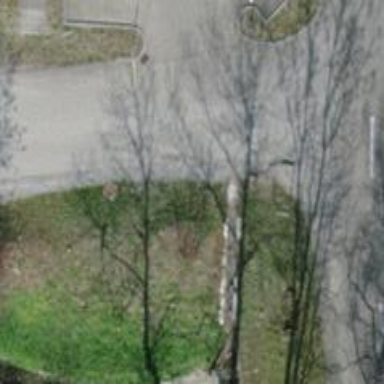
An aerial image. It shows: Path with fine gravel surface.